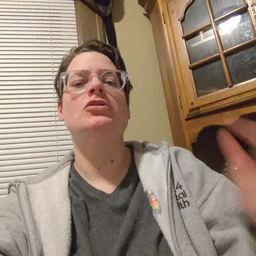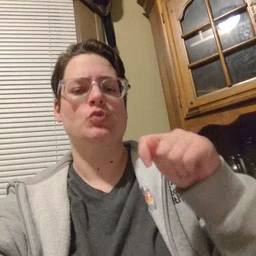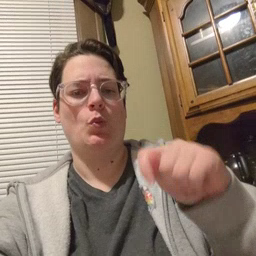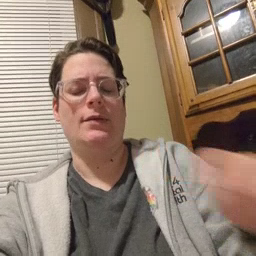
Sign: toy